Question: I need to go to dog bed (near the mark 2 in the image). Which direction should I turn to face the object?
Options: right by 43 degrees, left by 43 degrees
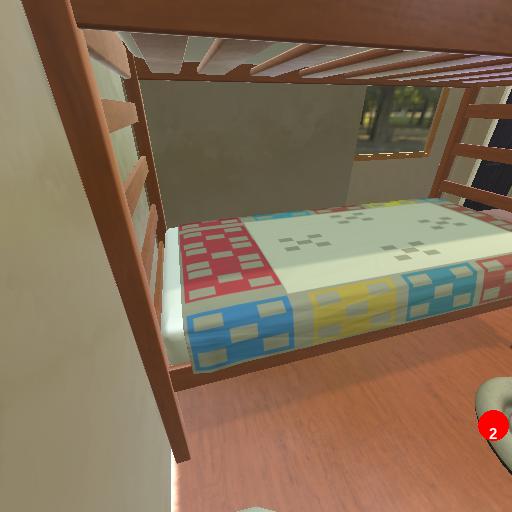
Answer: right by 43 degrees